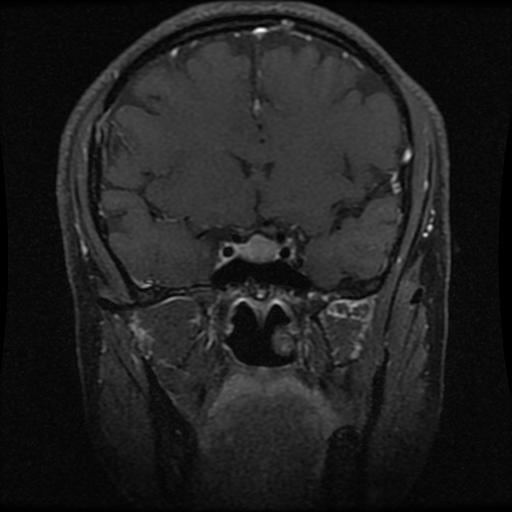
Label: pituitary